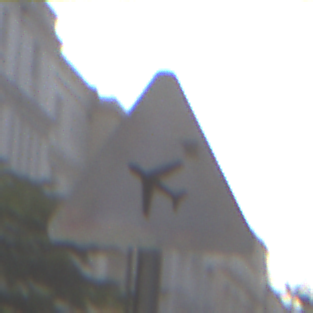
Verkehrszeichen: FlugbetriebRechts
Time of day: MorningAfternoon
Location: Outdoor (Urban)
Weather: PartlyCloudy
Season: NotSpecified
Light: Natural